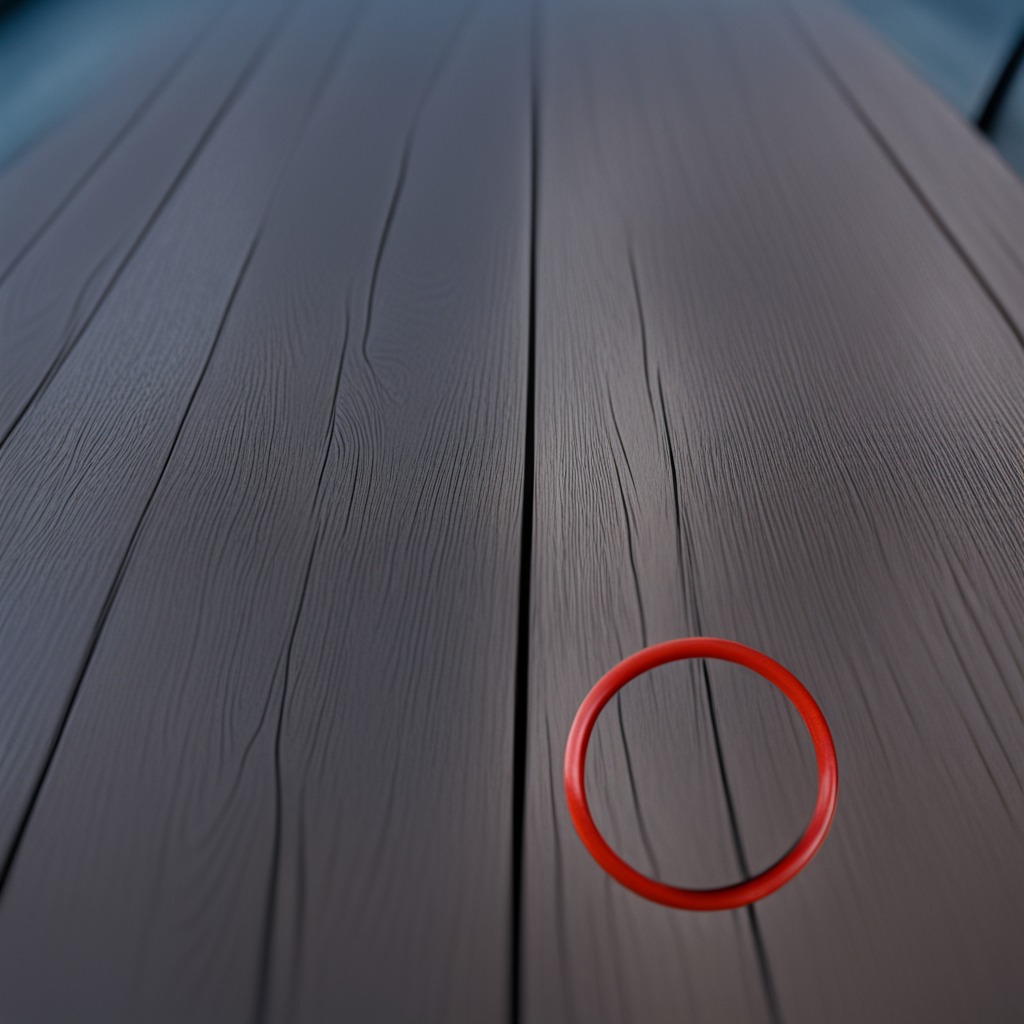
A rubber O-ring lying on the old table in a small garage at twilight.